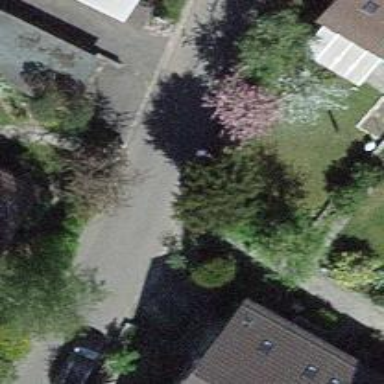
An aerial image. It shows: Asphalt road in living street.